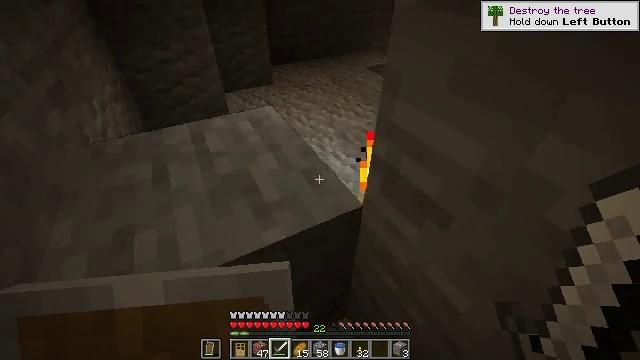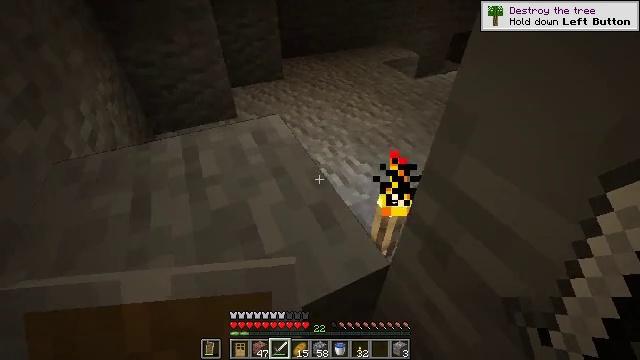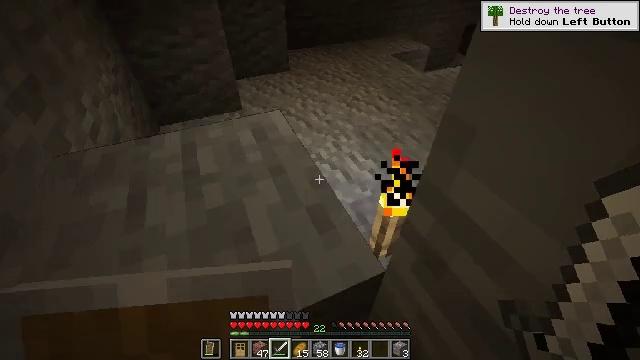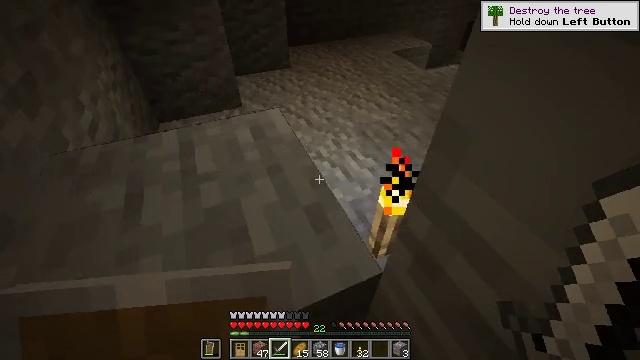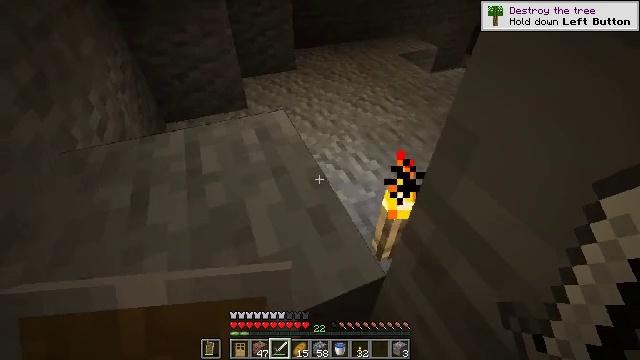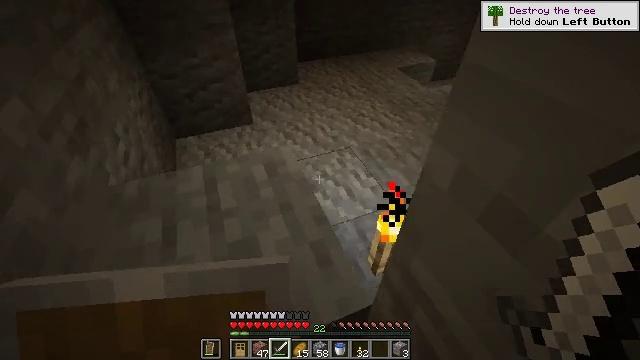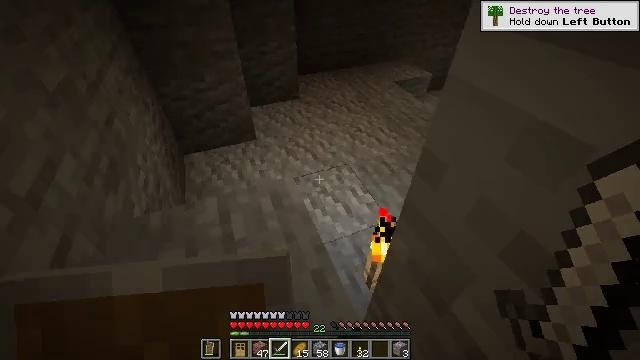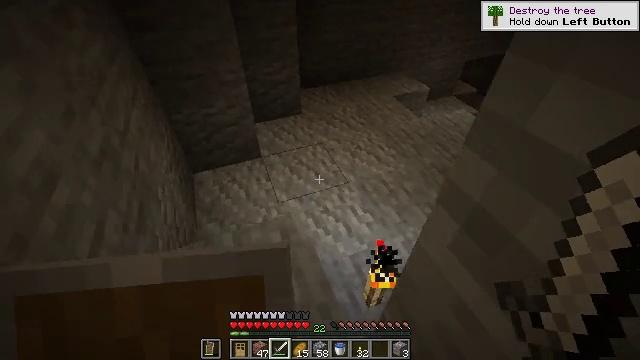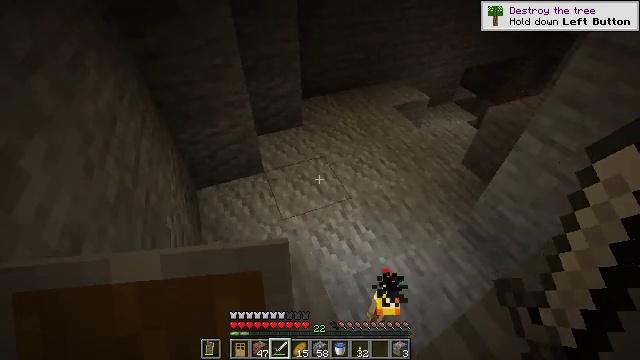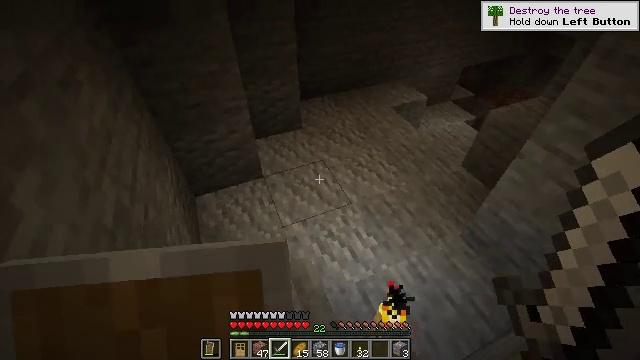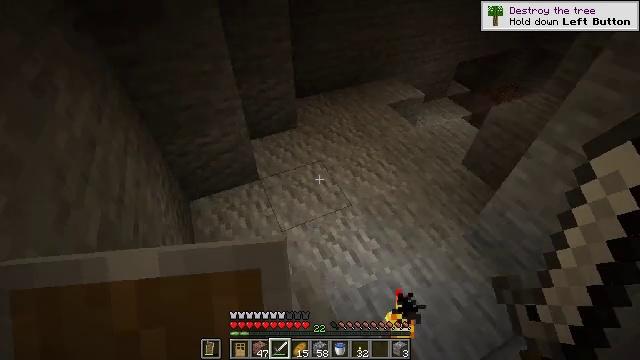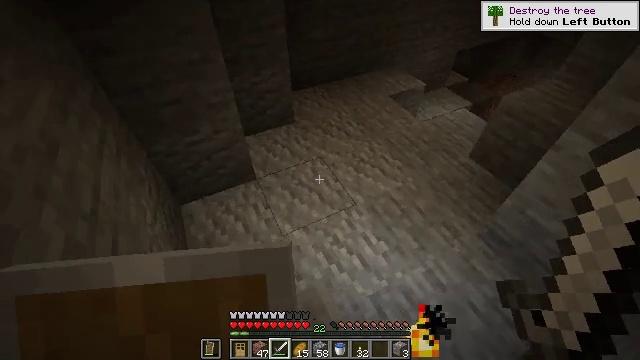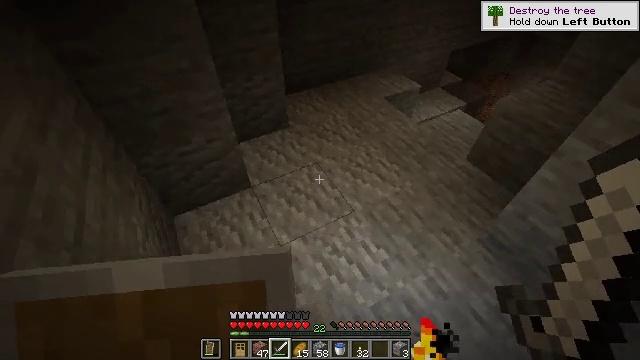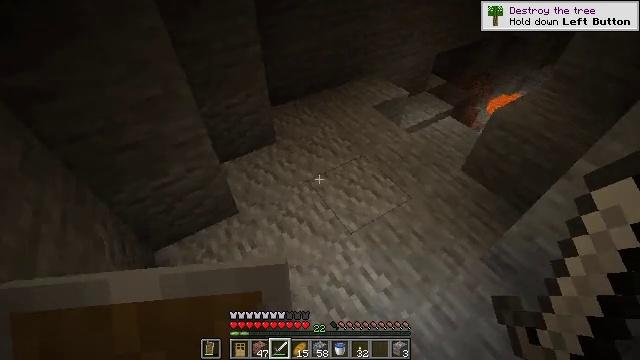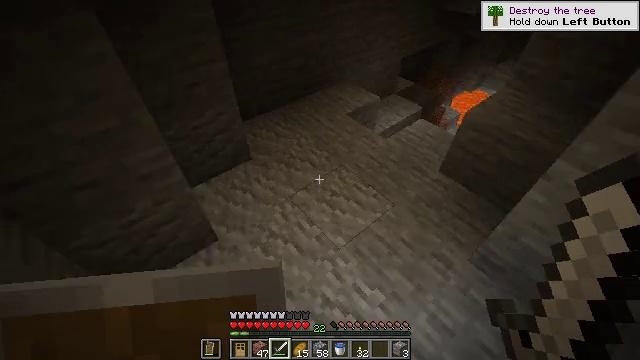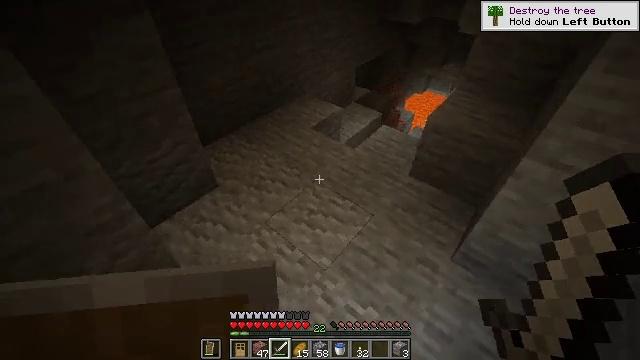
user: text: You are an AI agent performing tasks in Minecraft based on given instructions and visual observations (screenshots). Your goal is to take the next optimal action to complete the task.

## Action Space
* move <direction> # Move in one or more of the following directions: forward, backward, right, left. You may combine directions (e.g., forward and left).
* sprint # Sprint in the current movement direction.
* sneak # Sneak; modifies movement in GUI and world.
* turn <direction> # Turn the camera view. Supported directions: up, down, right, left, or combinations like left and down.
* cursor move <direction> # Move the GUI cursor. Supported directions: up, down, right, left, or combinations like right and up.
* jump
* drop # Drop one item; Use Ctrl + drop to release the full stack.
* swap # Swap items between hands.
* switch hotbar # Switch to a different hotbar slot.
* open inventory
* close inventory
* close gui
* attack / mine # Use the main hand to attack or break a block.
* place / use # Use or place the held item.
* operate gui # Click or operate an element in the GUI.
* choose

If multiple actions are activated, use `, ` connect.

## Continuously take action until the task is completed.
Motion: motion action
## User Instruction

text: Gather gravel by digging.
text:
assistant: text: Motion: move forward, turn left and down
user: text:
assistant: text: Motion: move forward, turn left and down
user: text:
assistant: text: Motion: move forward
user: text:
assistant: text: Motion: move forward, turn left
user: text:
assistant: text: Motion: move forward, jump
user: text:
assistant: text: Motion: move forward, jump
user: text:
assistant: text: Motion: move forward, jump
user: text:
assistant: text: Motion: move forward, jump
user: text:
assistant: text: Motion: move forward, turn right, jump
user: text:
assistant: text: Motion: move forward, turn right
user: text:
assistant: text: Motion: move forward, turn right and down
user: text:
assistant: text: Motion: move forward, turn right
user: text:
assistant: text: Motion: move forward, turn right
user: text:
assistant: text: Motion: move forward and move left, turn right and up
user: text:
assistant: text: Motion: move forward and move left, turn right and up
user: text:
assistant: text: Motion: move forward and move left, turn right and up
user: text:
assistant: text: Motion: move forward, turn right and up
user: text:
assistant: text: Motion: move forward, turn right and up
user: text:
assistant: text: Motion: move forward, turn right
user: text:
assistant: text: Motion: move forward
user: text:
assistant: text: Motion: move forward
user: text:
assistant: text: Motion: move forward
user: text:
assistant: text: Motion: move forward, turn right
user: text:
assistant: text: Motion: move forward, turn right
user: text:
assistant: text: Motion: move left, turn right
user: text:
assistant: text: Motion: move left, turn right
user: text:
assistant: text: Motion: move left, turn right
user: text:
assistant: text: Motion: turn right
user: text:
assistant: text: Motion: turn right
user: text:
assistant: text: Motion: no_op